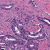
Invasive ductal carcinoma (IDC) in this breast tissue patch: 1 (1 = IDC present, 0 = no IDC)